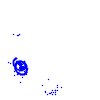
Particle: electron